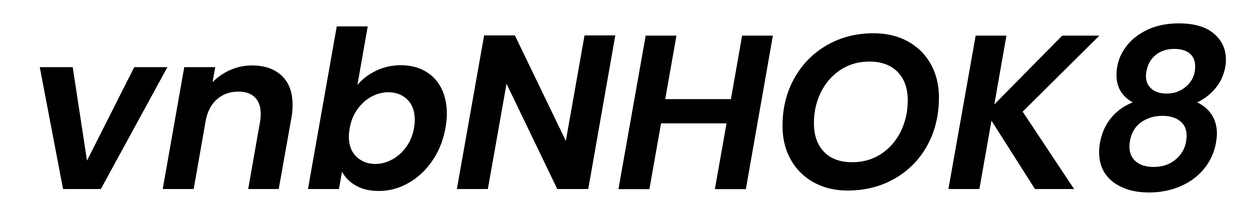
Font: Poppins-SemiBoldItalic